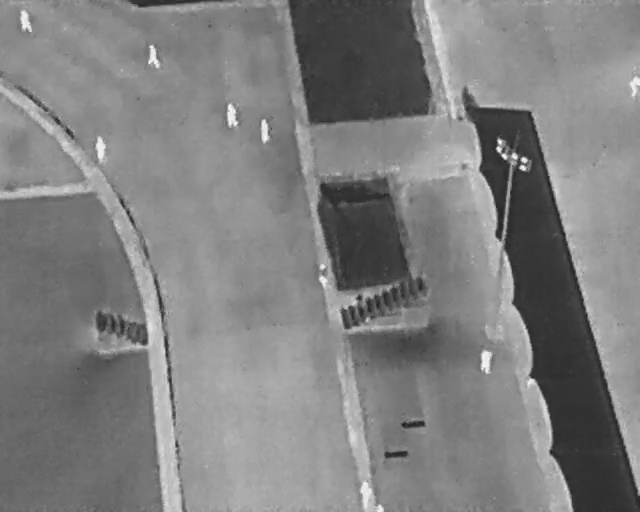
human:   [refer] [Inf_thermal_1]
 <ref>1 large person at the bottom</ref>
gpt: <box>[[54, 95, 59, 97, 2]]</box>

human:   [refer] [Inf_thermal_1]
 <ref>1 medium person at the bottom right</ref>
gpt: <box>[[73, 69, 77, 71, 2]]</box>

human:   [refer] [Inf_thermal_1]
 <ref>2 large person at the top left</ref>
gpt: <box>[[21, 9, 25, 12, 180], [13, 27, 17, 30, 174]]</box>